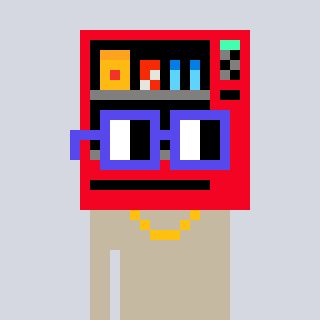
a pixel art character with square blue glasses, a vending machine-shaped head and a bege-colored body on a cool background